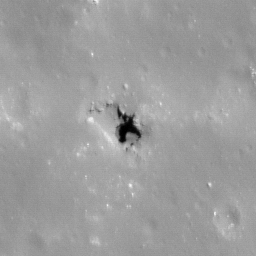
Pit: Jackson 2b
Host crater: Jackson
Host type: impact_melt
Lunar coordinates: latitude 22.497, longitude 196.281